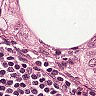
Metastatic tissue present: yes